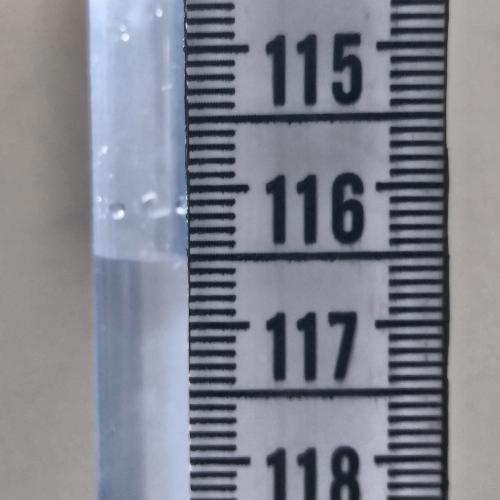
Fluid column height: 116.5 cm